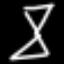
Label: hourglass